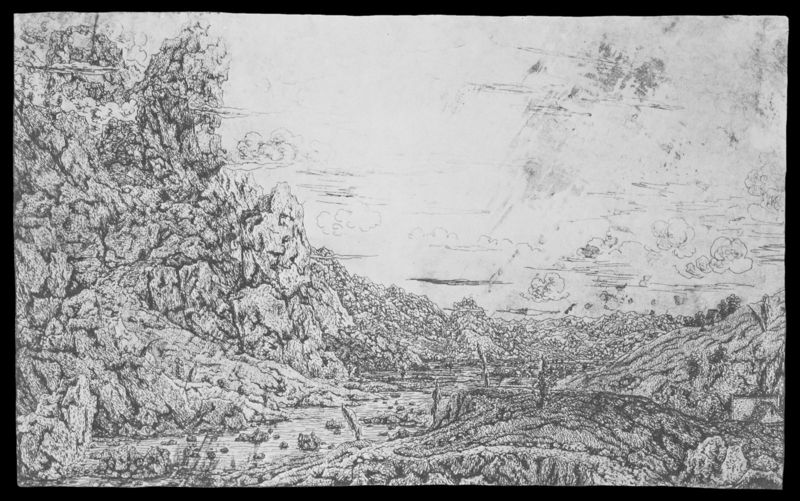
Titel: Flusstal mit vier Bäumen
Künstler: Hercules Seghers
Institution: London, British Museum
Schlagwörter: felsen, himmel, wolken, bäume, fluss, landschaft, skizze, zeichnung, gras, steine, hügel, natur, wege, berge, grafik, stich, schwarzweiß, durcheinander, details, unruhig